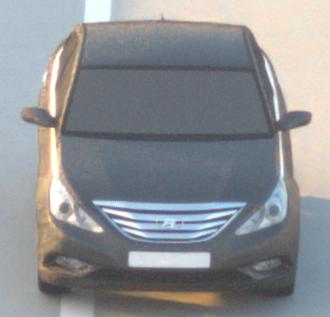
Make: Hyundai
Model: Sonata
Detailed model: Gen. 6 YF
Model produced from: 2009
Model produced until: 2016
Doors: 4
Color: gray
Road condition: dry road
Daytime: sunrise or sunset
Contrast: medium contrast